Interaction volume radius: 10 \u00c5
Interaction volume height: 20 \u00c5
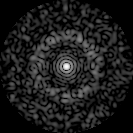
Disorder parameter: 0.8492